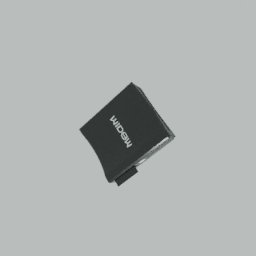
Label: electronics